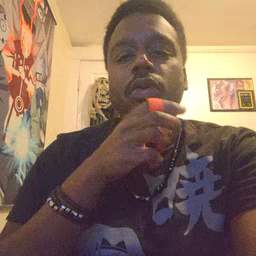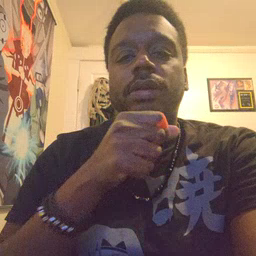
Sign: orange